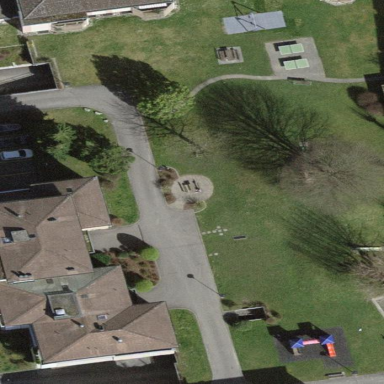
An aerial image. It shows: Playground area for leisure activities on the land.